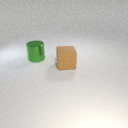
large green metal cylinder behind large brown rubber cube